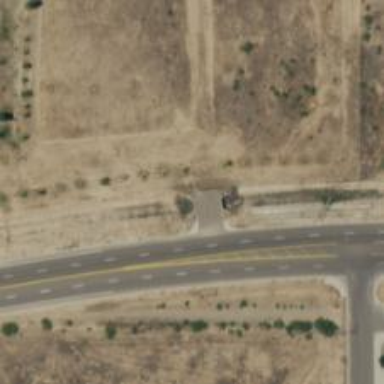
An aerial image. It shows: Driveway bridge on service road.